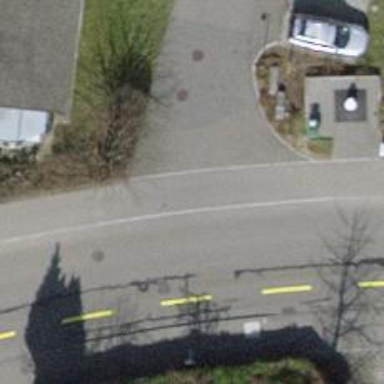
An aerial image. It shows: Unmarked crossing on the road.